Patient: sex M, age 63
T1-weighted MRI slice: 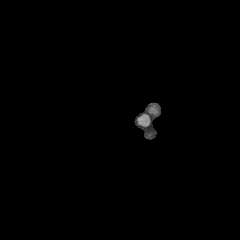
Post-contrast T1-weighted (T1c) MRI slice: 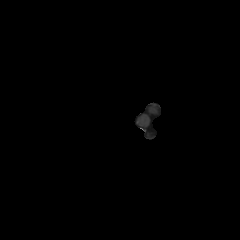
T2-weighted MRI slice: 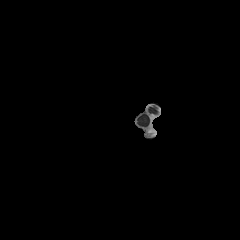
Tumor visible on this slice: no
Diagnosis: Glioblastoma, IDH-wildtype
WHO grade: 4